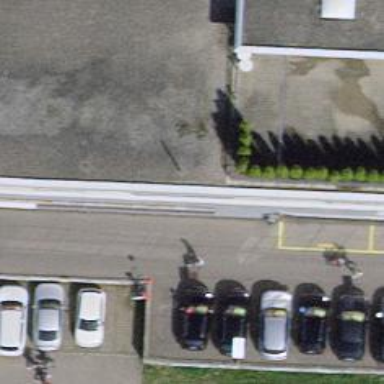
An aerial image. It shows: Car repair shop.